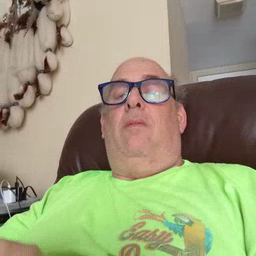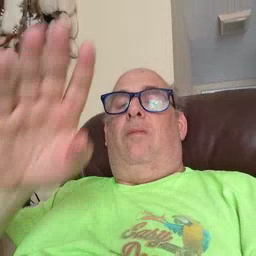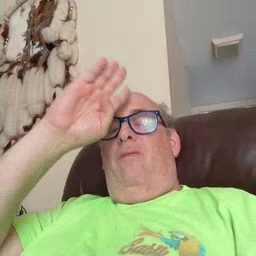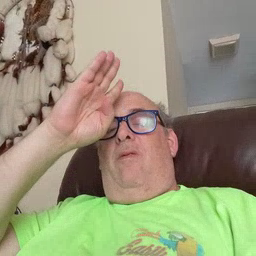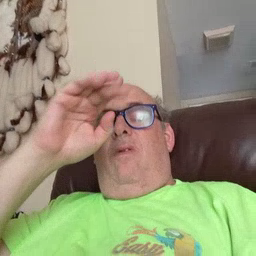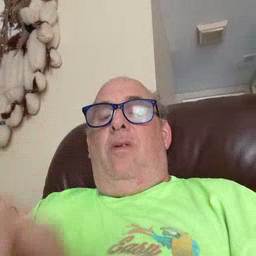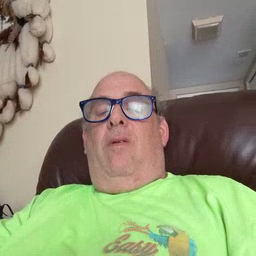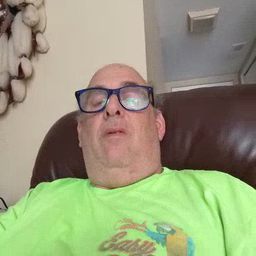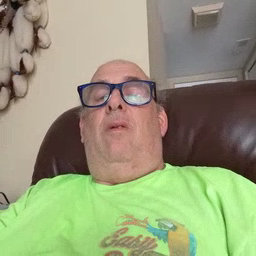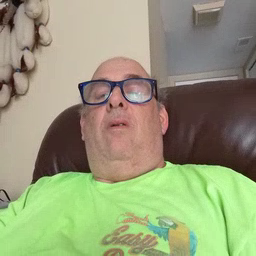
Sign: fireman